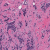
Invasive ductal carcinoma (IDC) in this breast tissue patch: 0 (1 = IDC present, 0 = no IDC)